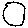
Label: moon